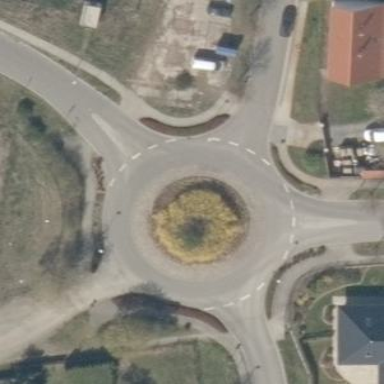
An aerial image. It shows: Residential road with asphalt surface leading to roundabout.